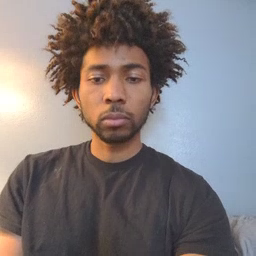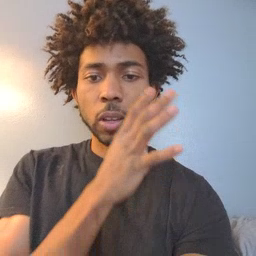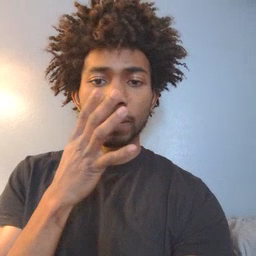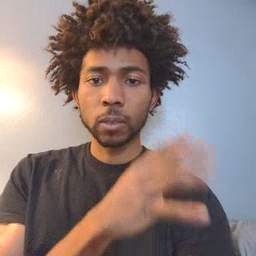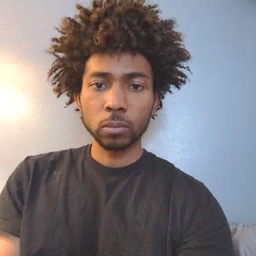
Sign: farm